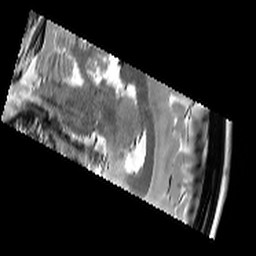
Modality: T2starw
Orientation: sagittal
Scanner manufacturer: siemens
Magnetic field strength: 3 T
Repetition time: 8.1 s
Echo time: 0.05 s